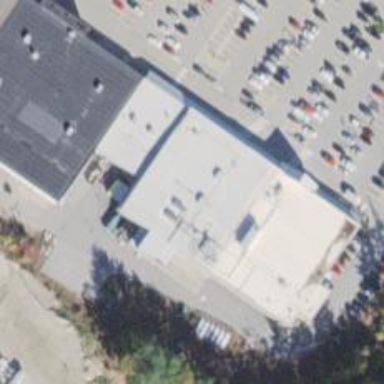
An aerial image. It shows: Supermarket.